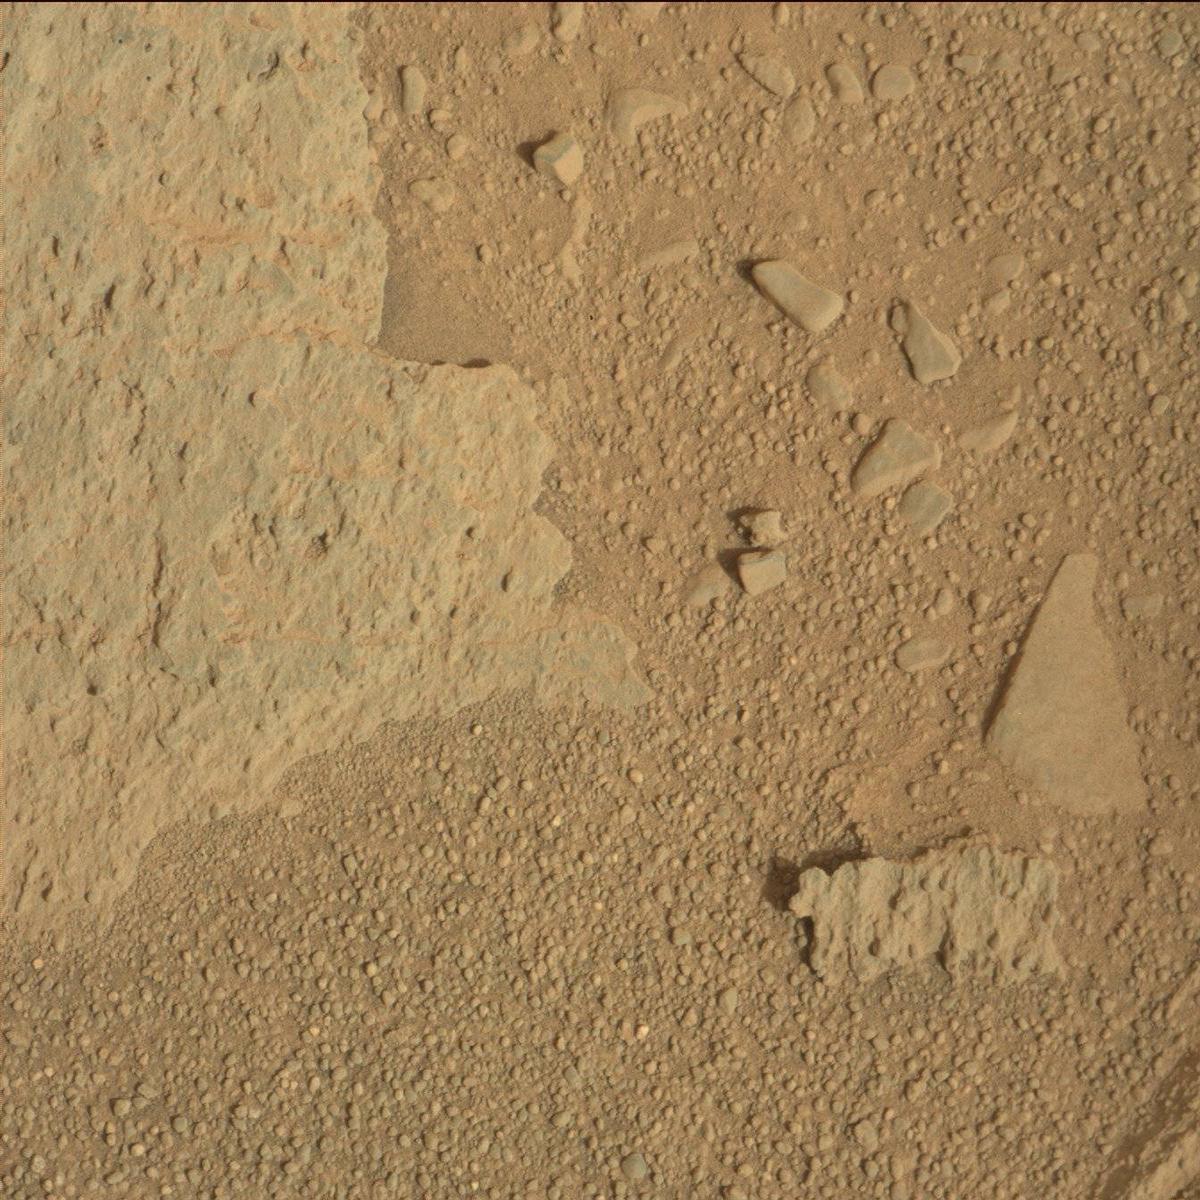
Terrain classes present: Bedrock, Rock, Sand / Soil